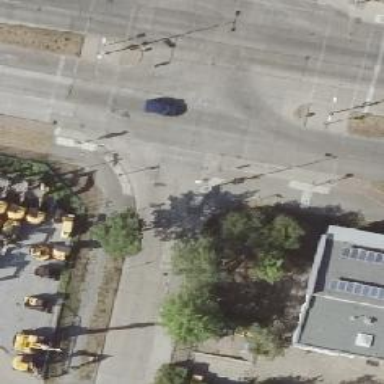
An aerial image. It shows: Concrete footway with traffic signals at crossing.